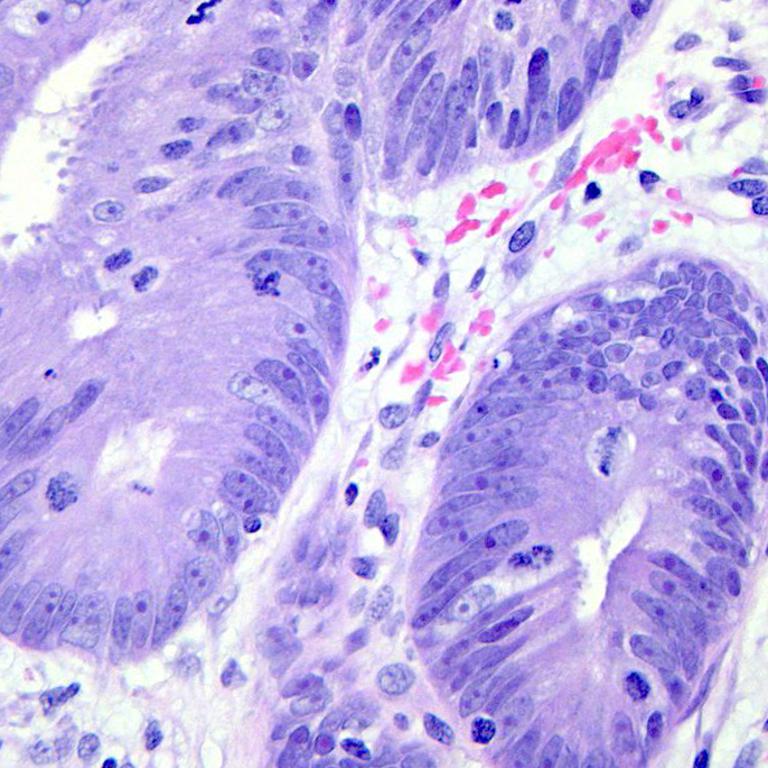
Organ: colon
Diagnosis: adenocarcinomas